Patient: sex M, age 60
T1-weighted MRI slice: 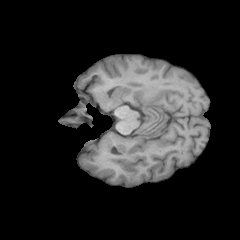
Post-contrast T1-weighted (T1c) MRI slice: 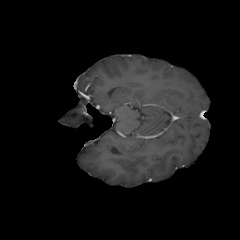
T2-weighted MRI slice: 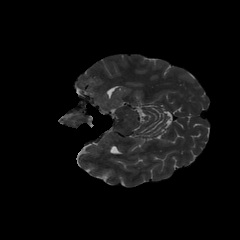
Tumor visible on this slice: no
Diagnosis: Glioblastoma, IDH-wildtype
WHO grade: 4